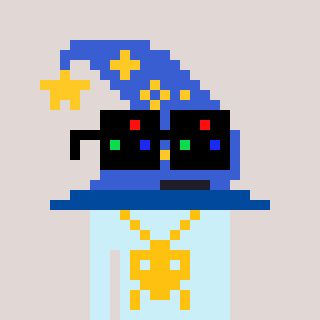
a pixel art character with square black sunglasses, a wizard hat-shaped head and a cold-colored body on a warm background